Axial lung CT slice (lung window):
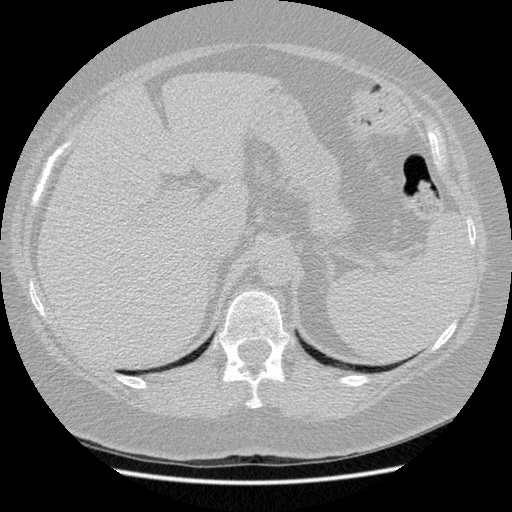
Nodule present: no